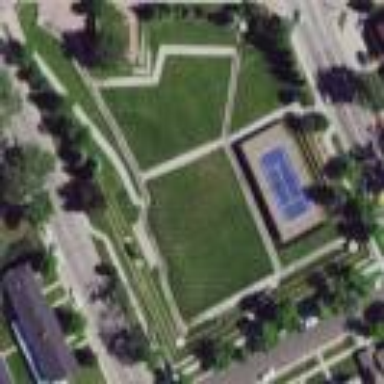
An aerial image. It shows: Park.